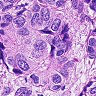
Metastatic tissue present: yes